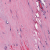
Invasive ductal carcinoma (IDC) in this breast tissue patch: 0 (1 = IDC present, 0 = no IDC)